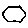
Label: hexagon